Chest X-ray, PA view. Patient: 47 years old, sex M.
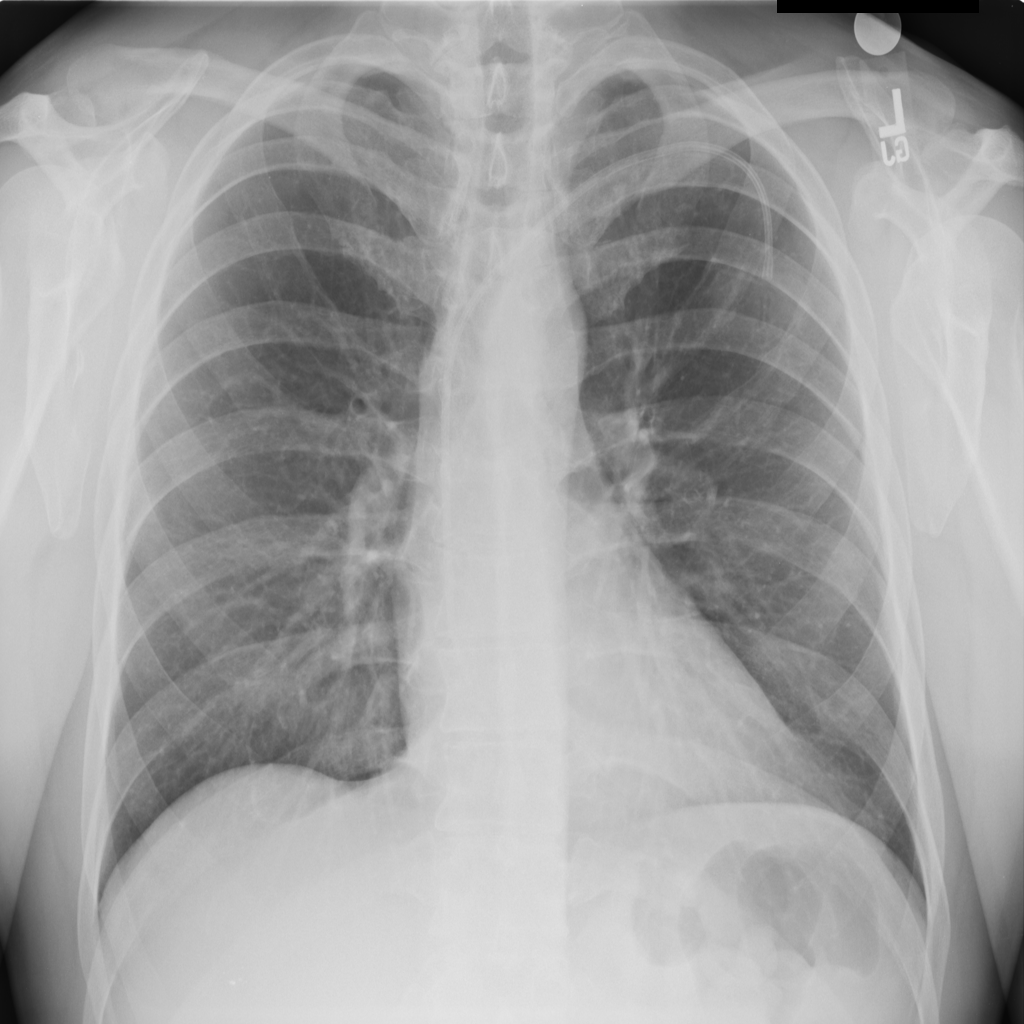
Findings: No Finding